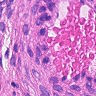
Metastatic tissue present: no